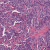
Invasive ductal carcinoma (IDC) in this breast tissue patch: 1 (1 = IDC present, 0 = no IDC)